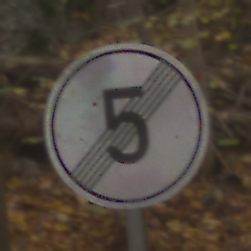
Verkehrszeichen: EndeGeschwindigkeit5
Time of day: MorningAfternoon
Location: Outdoor (Nature)
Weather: Overcast
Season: Autumn
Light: Natural